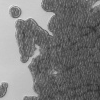
Atmospheric dust classification: not_dusty